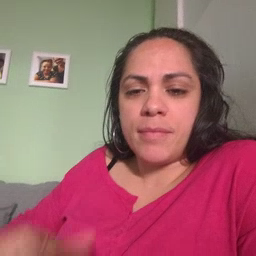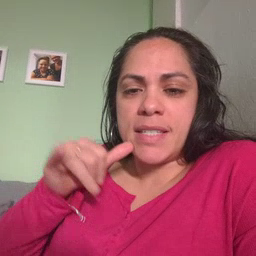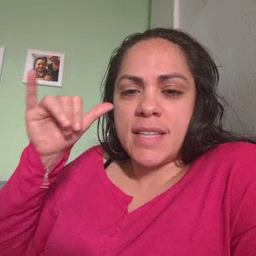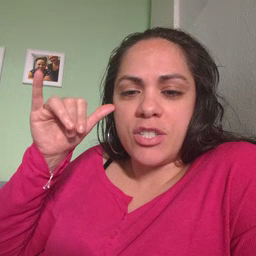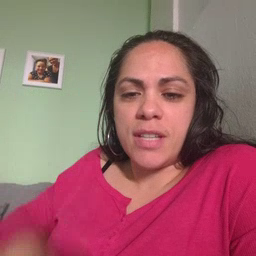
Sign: yesterday